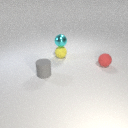
small yellow rubber sphere behind small gray rubber cylinder